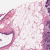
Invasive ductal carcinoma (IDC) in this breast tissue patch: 0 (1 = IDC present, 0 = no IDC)